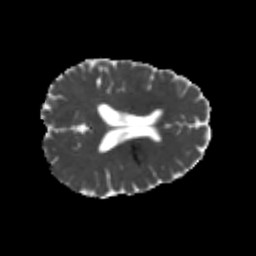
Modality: MD
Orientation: axial
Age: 26
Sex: female
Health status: healthy
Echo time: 0.074 s